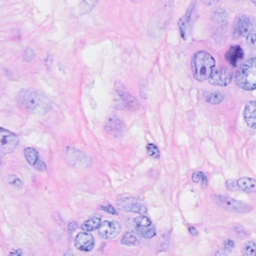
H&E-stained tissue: Breast